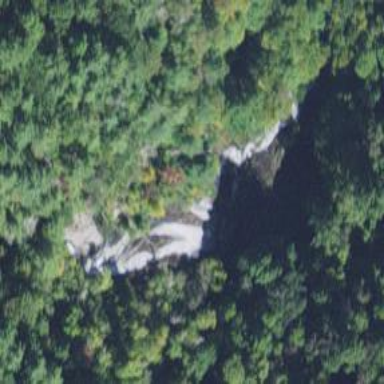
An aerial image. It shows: Beautiful waterfall.